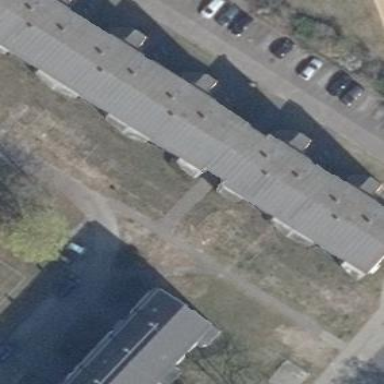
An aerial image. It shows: Building with flat grey roof and white walls.